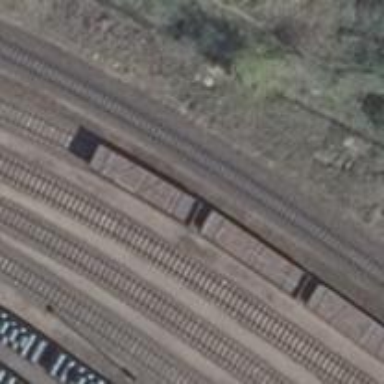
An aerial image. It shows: Rail spur service.